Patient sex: F
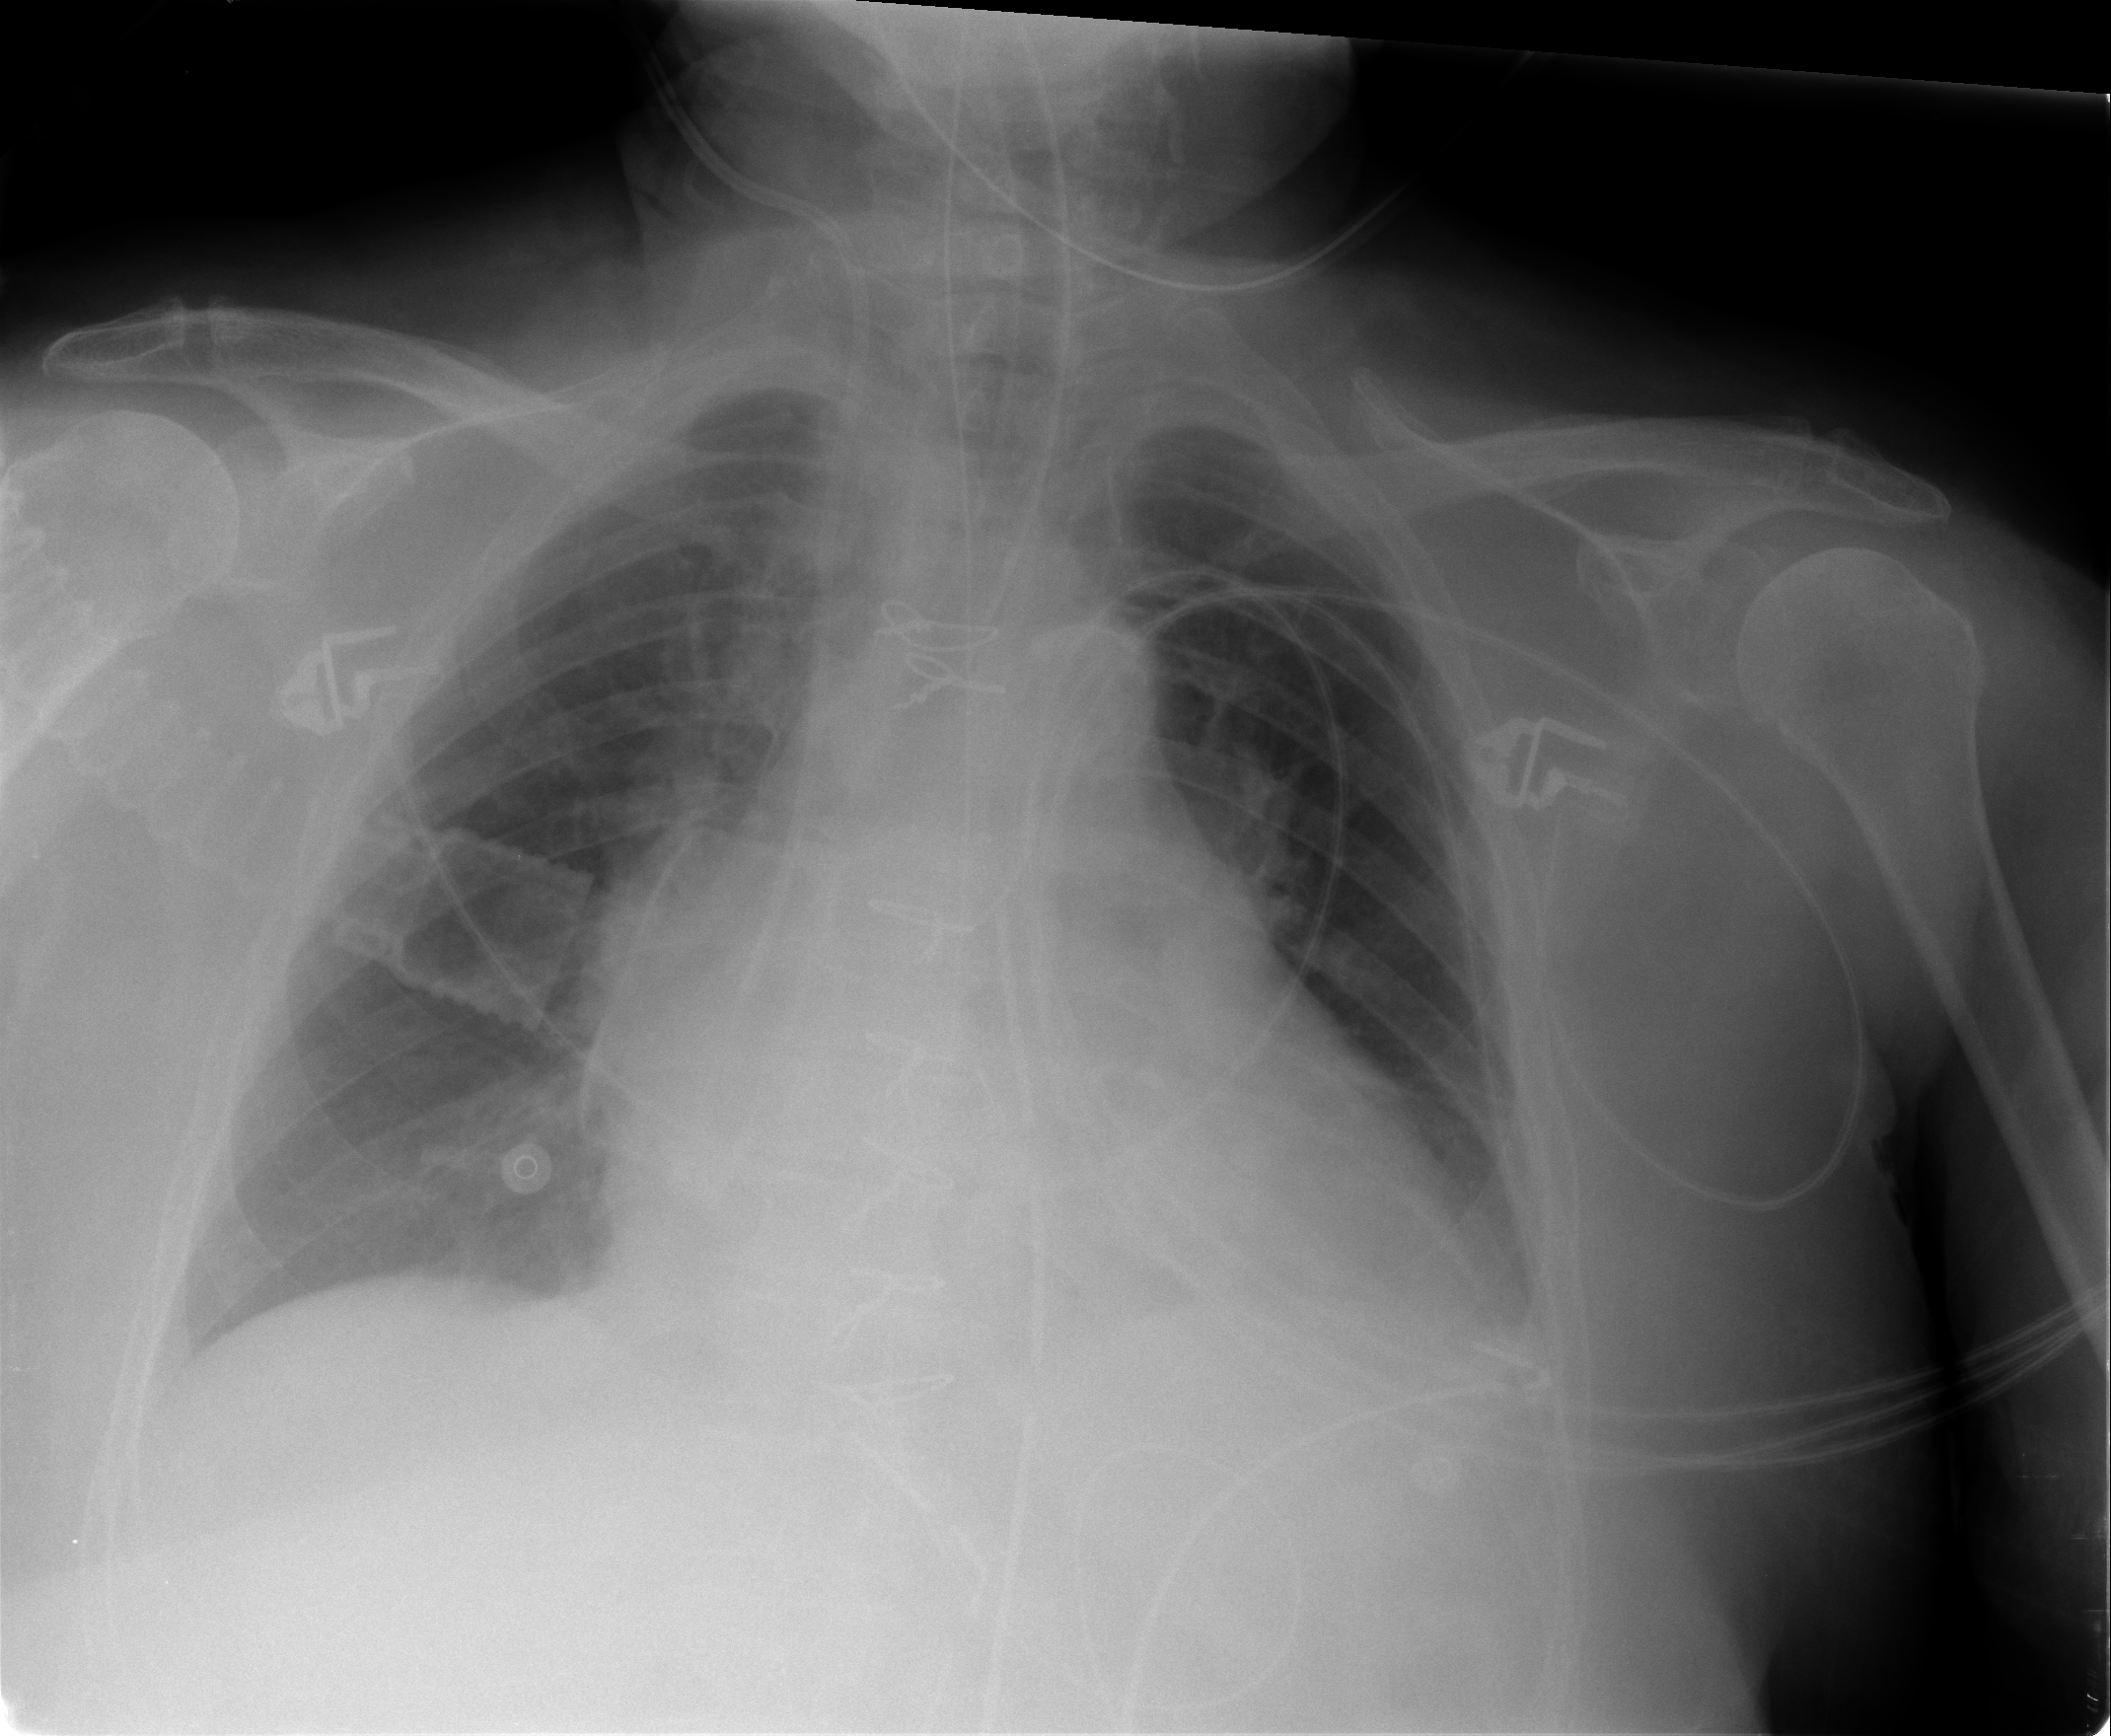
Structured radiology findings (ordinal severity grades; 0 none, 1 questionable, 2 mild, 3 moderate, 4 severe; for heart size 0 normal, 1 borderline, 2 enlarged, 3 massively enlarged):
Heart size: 2
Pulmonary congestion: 2
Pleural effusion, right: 0
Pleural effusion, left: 0
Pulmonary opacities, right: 0
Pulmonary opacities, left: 1
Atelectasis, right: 2
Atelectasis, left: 2